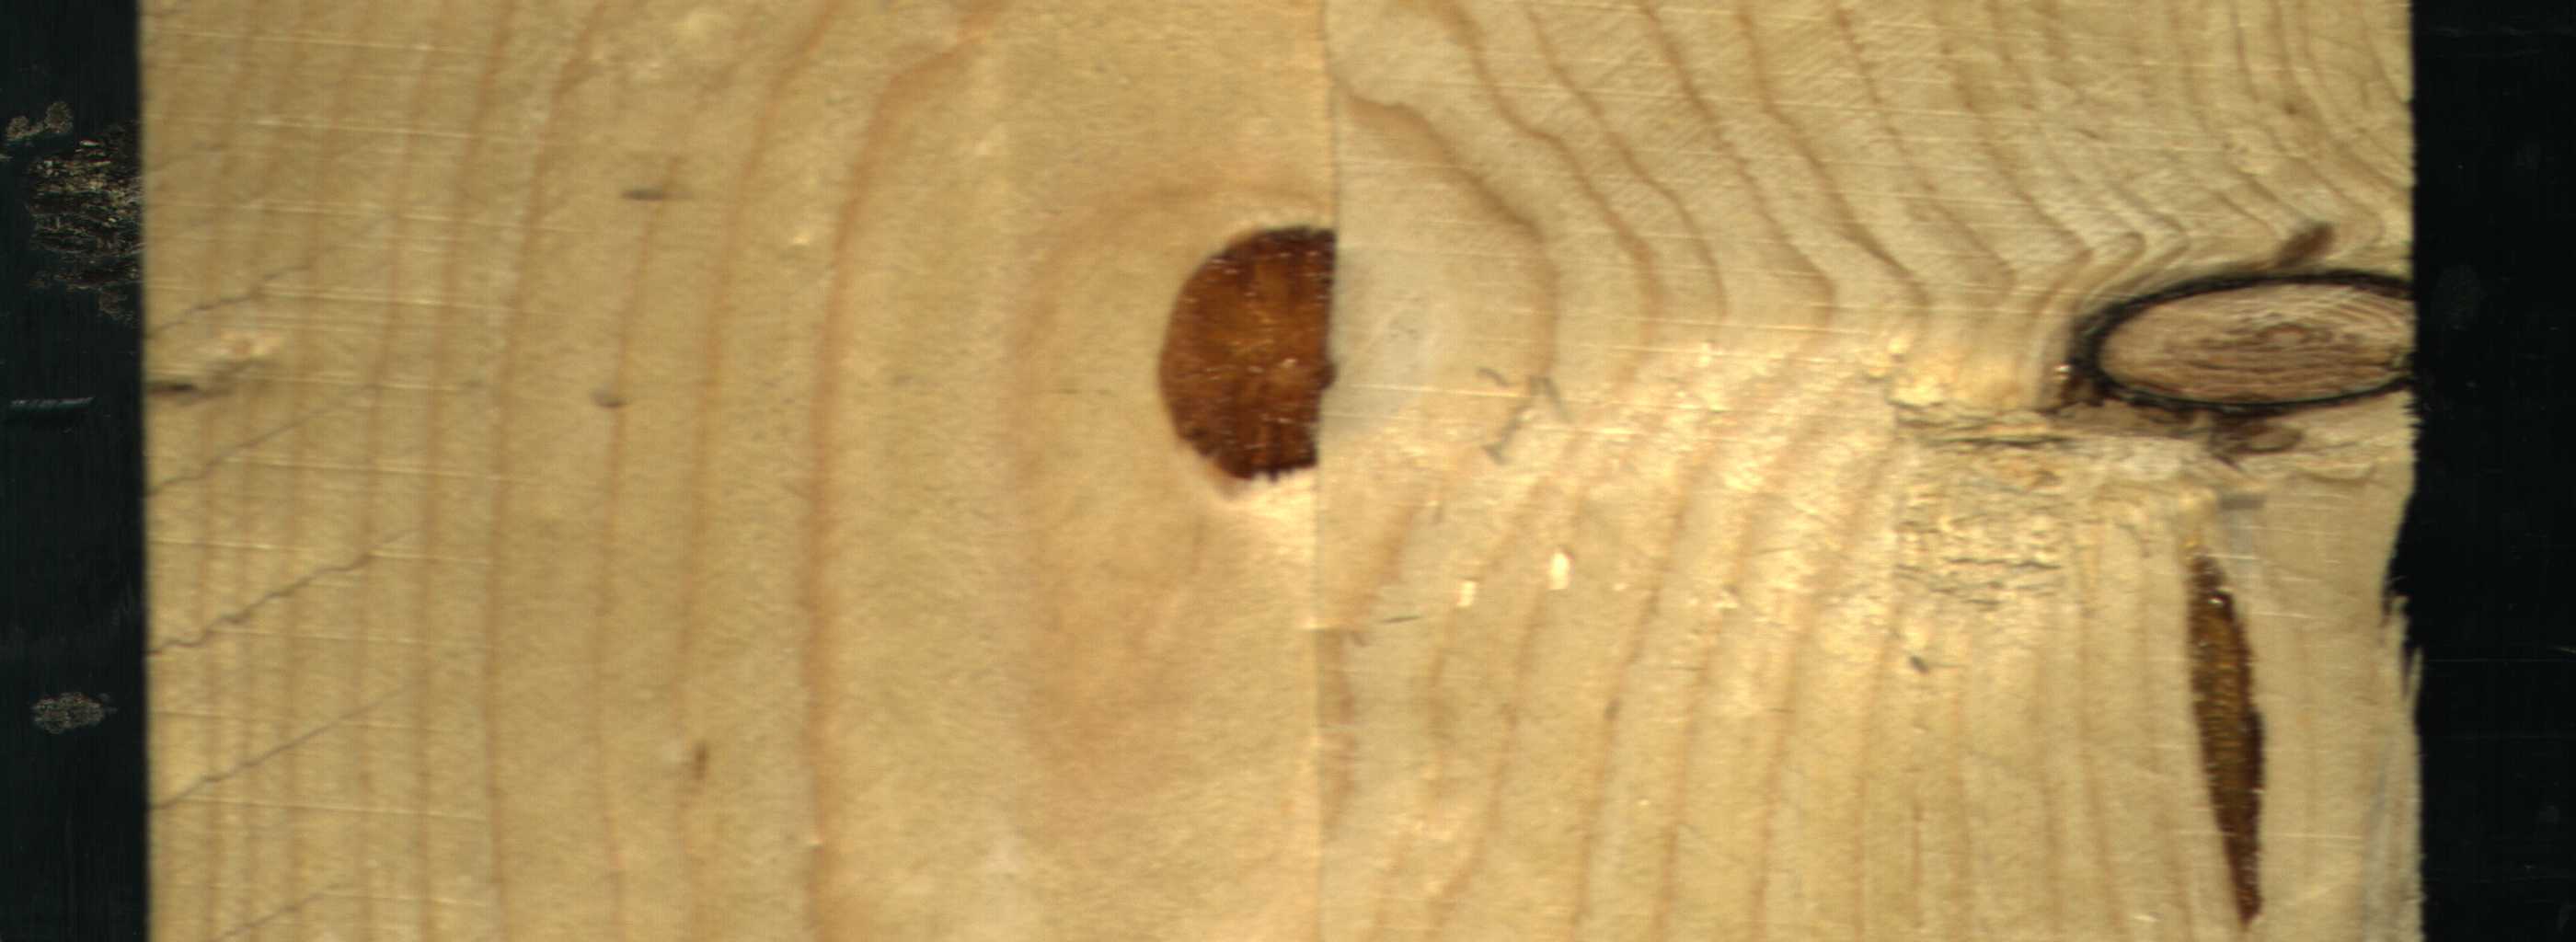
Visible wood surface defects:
resin
resin
Dead_Knot